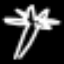
Label: palm tree